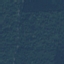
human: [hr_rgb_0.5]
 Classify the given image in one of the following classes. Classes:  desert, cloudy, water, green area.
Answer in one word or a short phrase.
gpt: green area